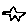
Label: star